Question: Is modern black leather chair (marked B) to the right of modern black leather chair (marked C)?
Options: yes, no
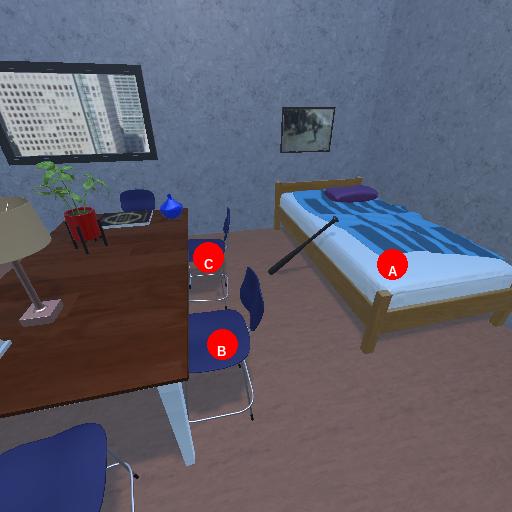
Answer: yes